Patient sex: F
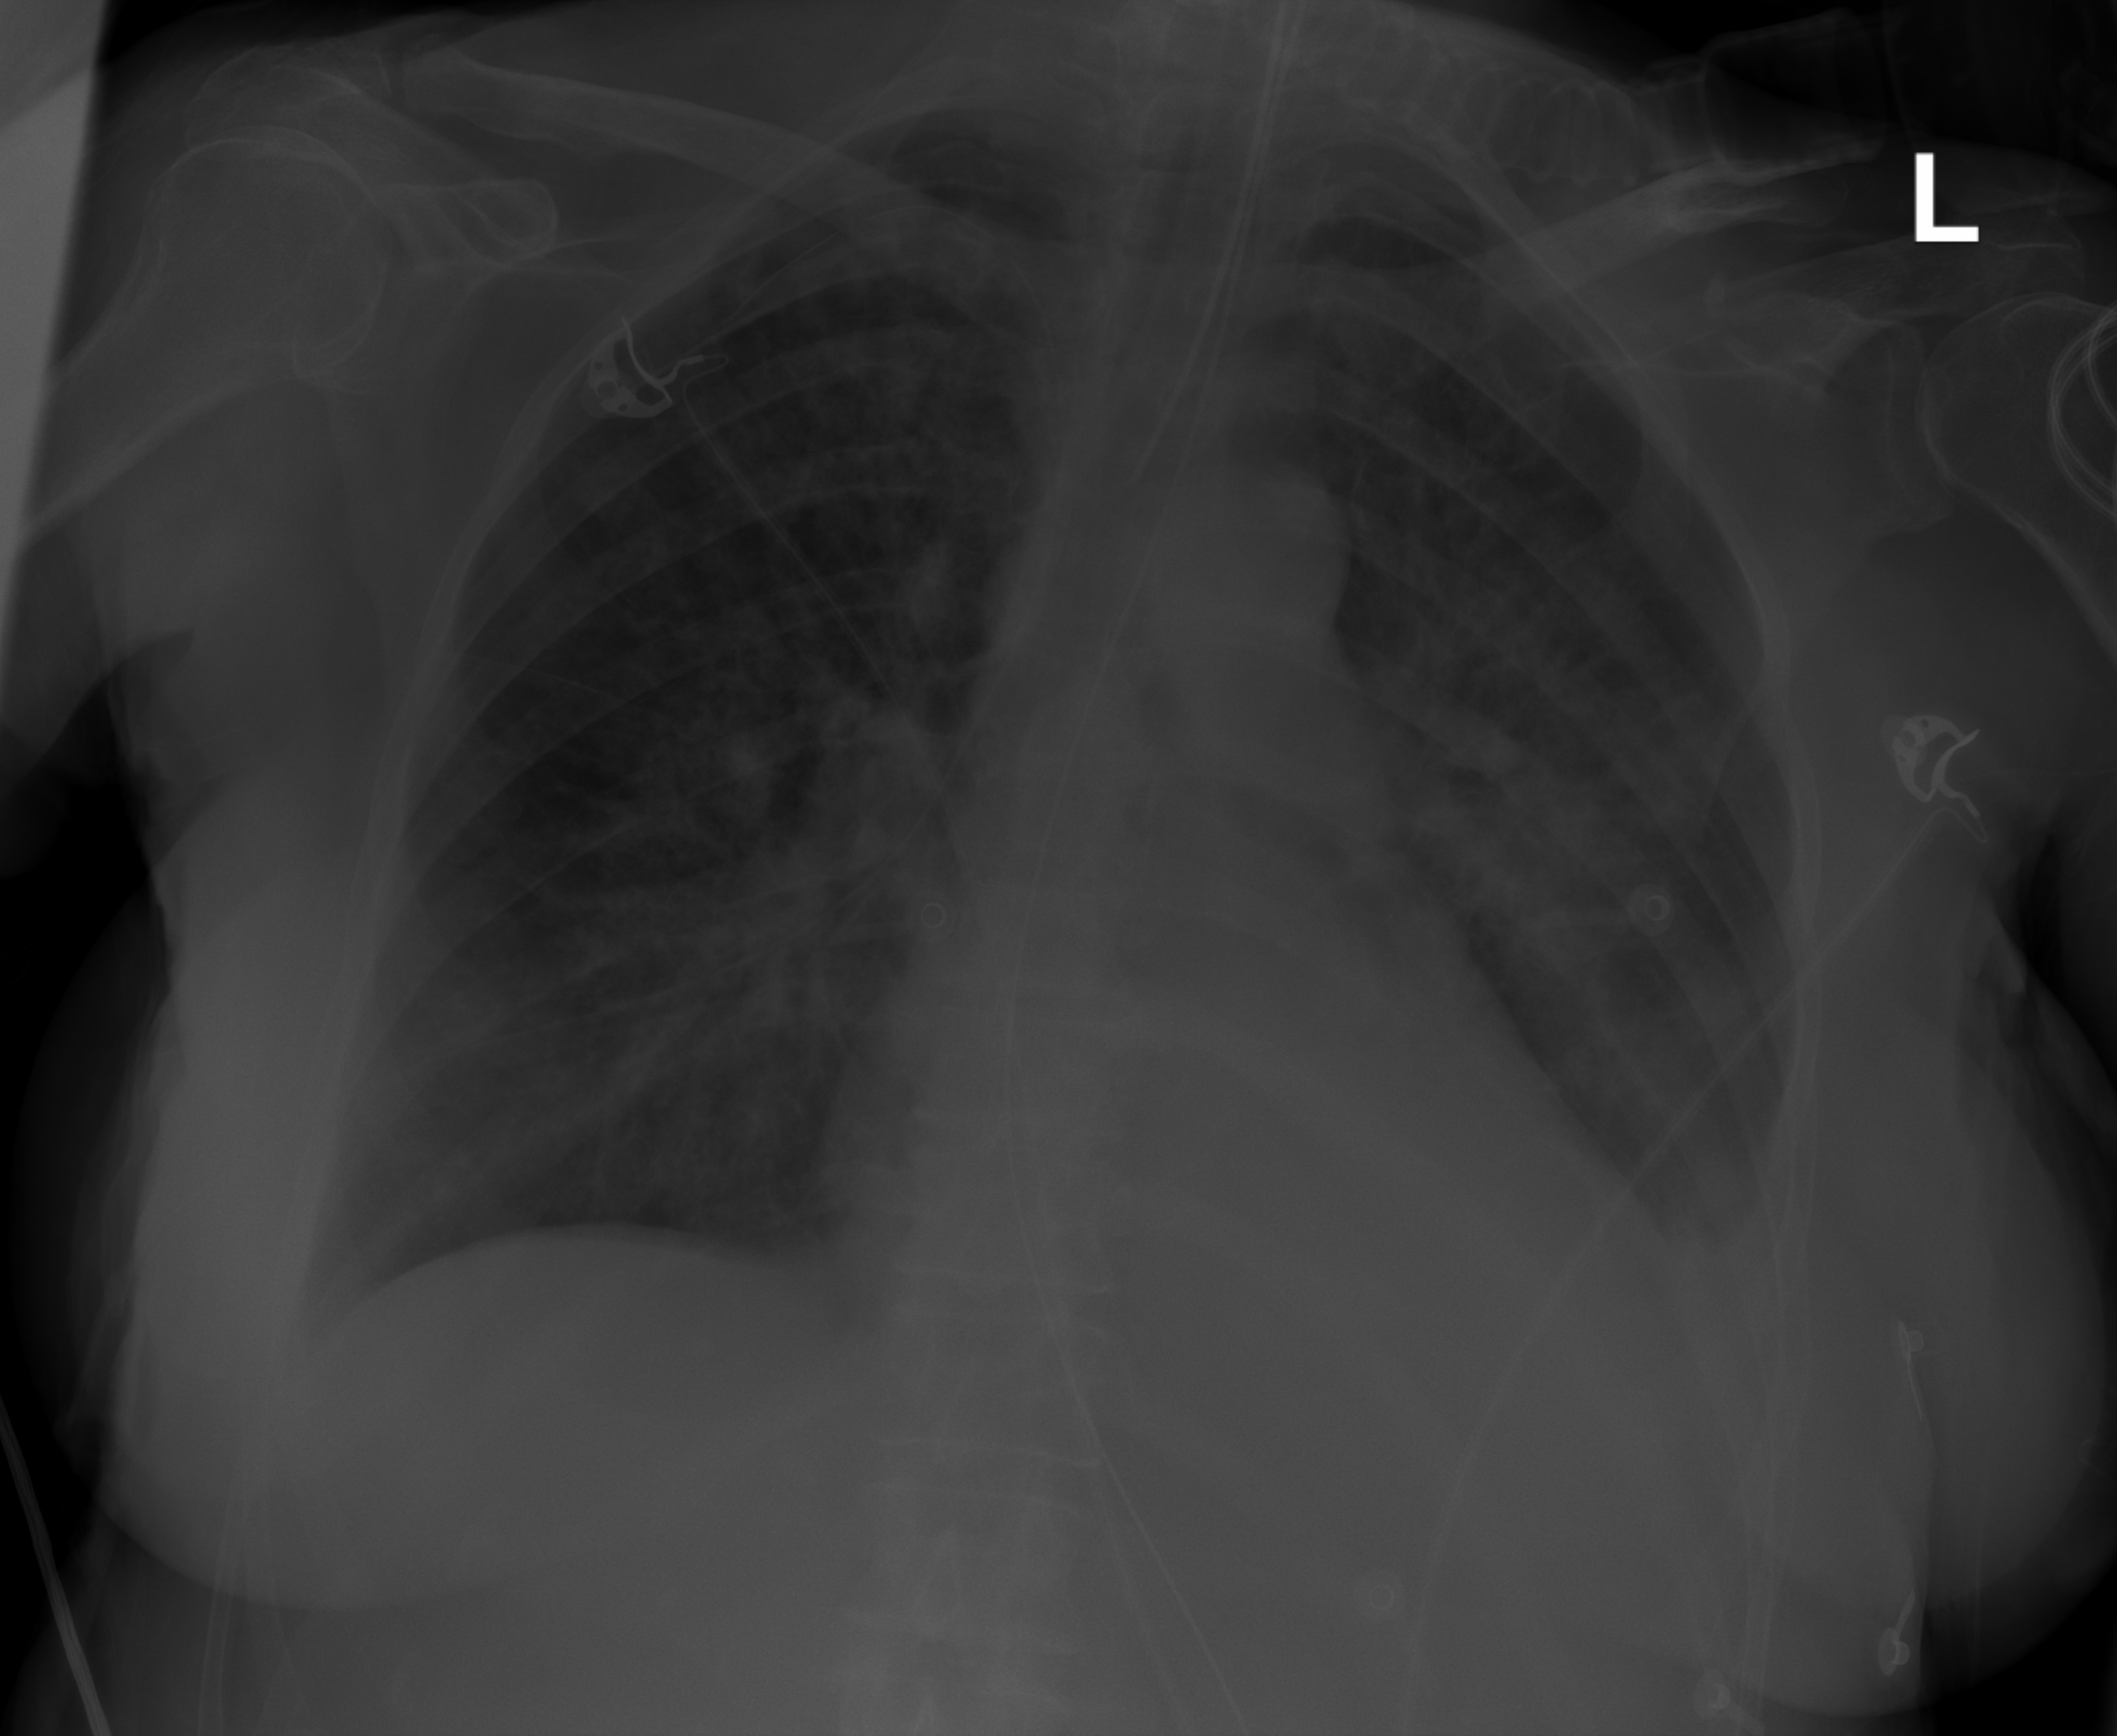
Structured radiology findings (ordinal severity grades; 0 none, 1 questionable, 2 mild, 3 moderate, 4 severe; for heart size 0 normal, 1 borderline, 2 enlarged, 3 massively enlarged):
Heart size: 0
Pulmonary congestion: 2
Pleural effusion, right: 0
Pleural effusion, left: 2
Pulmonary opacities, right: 0
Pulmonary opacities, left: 0
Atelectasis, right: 0
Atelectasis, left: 0